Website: apple
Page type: account-selection
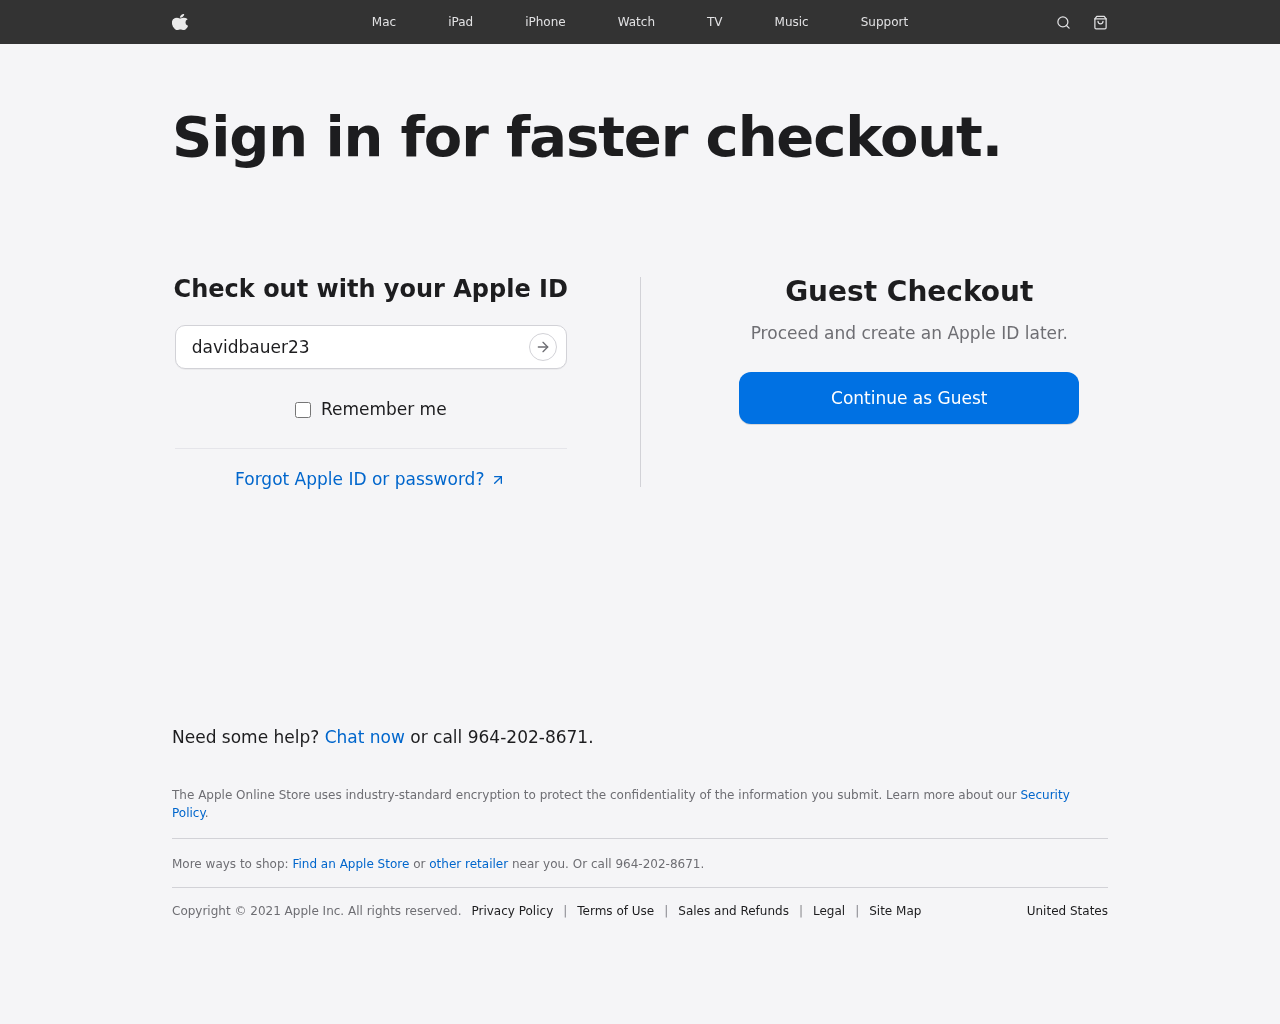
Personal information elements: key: PII_LOGIN_USERNAME
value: davidbauer23